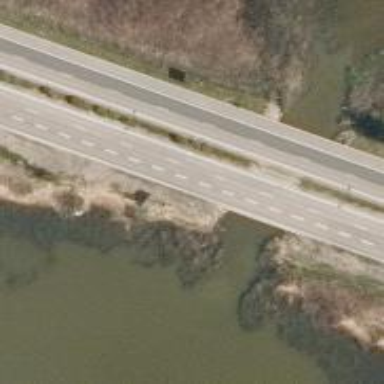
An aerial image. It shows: Asphalt motorway.